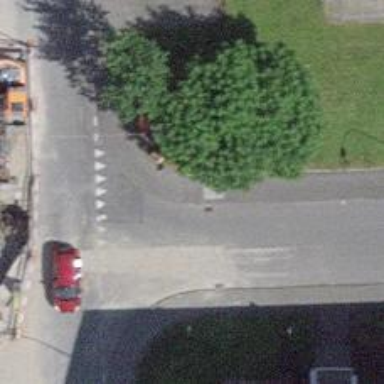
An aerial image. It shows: Sidewalk along the footway.